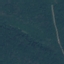
Label: Forest